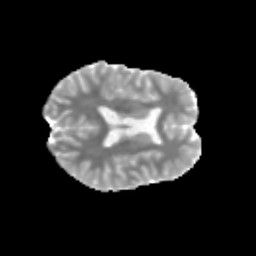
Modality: MD
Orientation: axial
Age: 12
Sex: female
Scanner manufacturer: siemens
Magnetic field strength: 3 T
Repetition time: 3.8 s
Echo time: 0.07 s